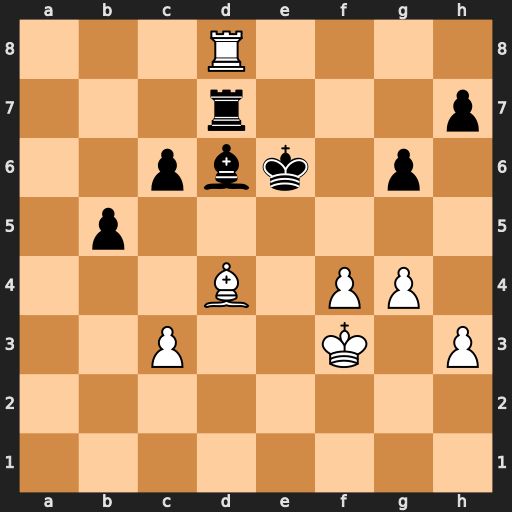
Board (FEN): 3R4/3r3p/2pbk1p1/1p6/3B1PP1/2P2K1P/8/8
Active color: w
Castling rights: -
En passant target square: -
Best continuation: f5+ gxf5 gxf5+ Ke7 Bf6+ Kxf6 Rxd7